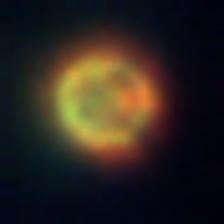
Taxon: NanoPlankton
Group: Other